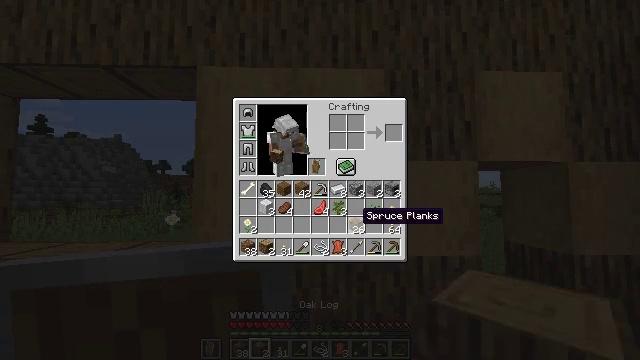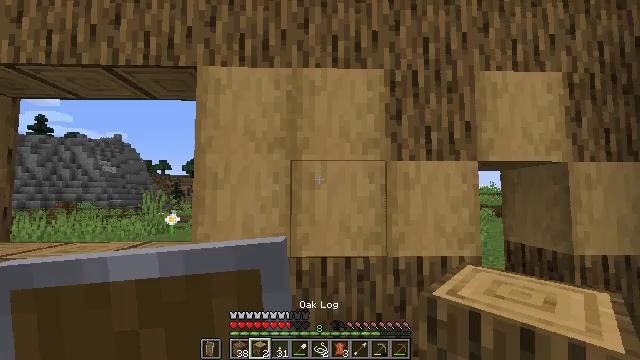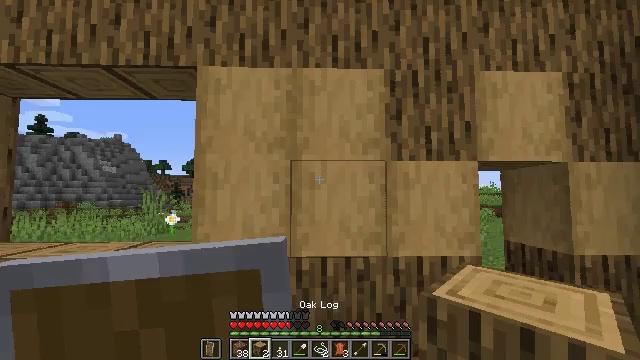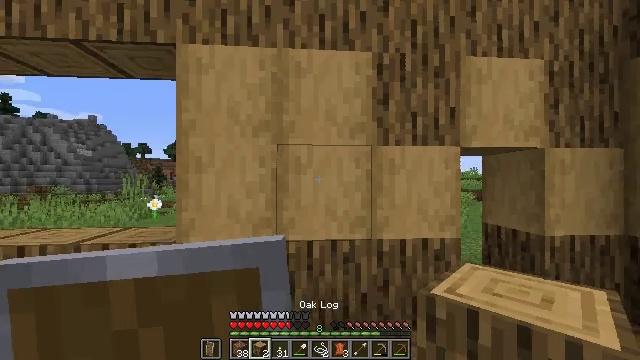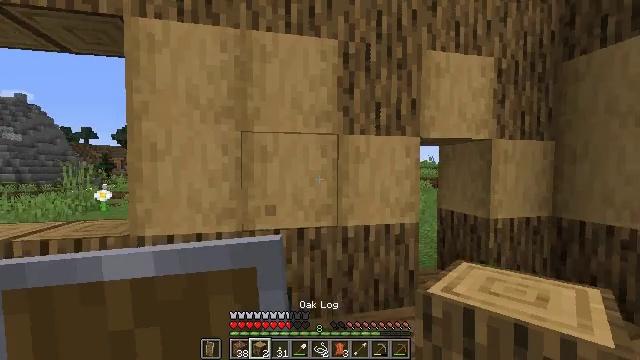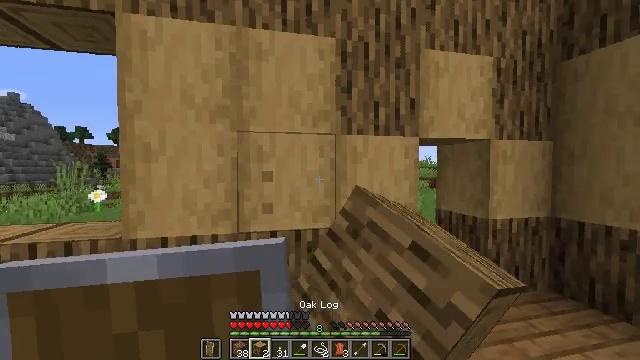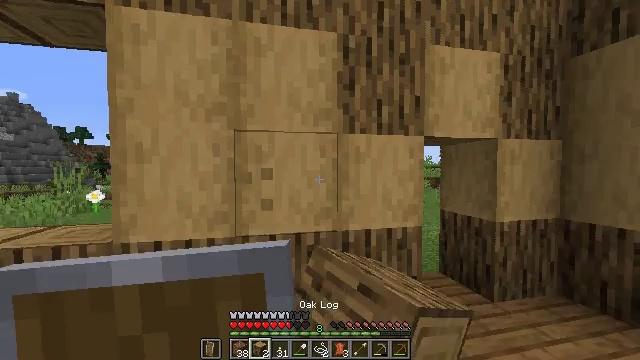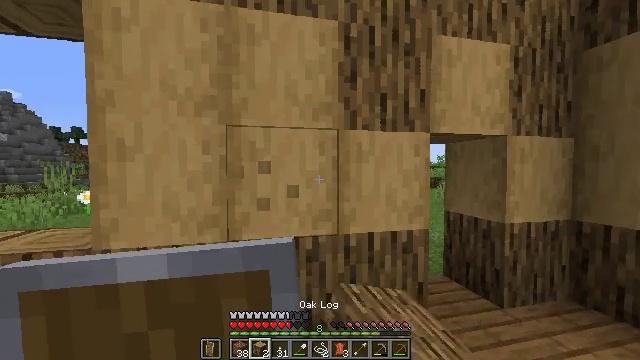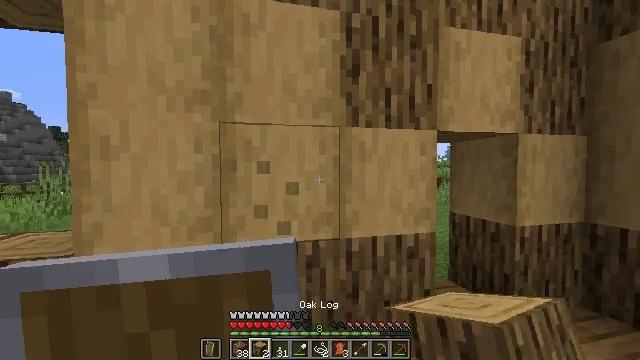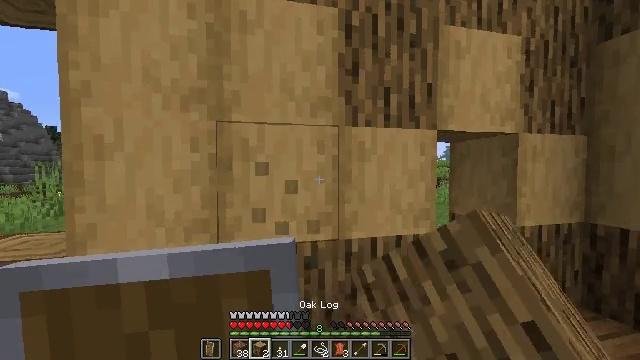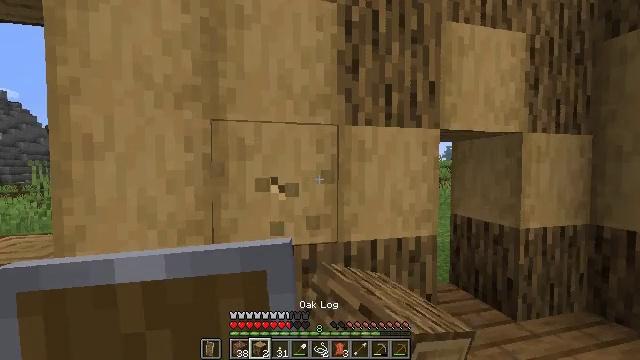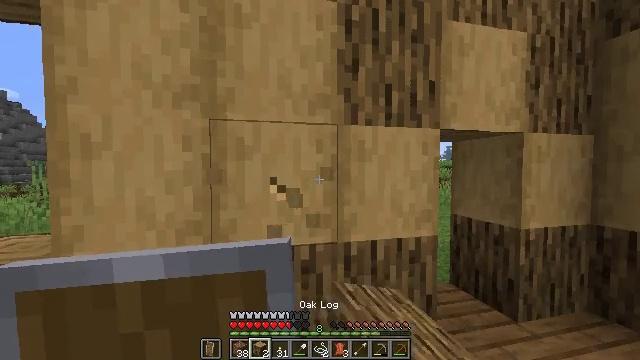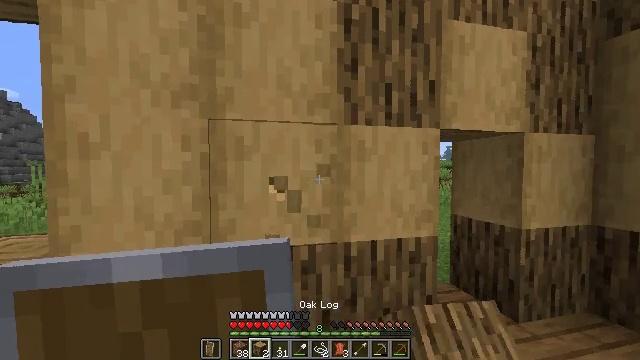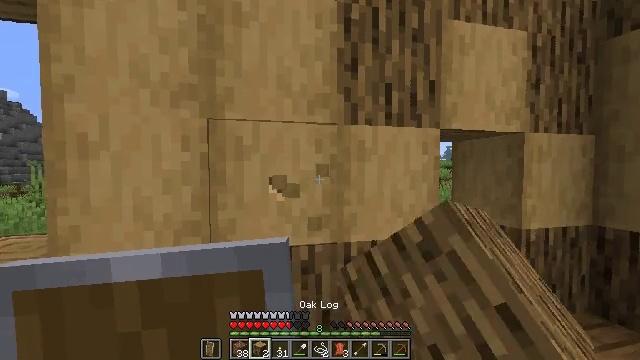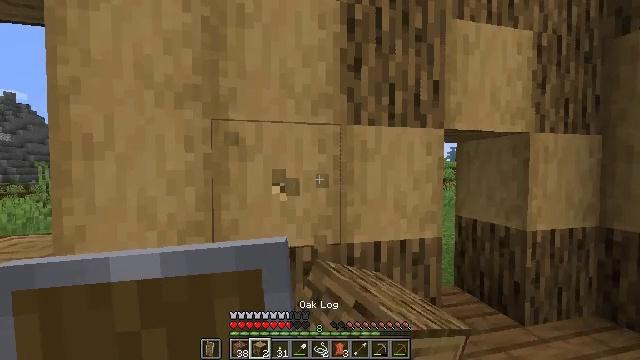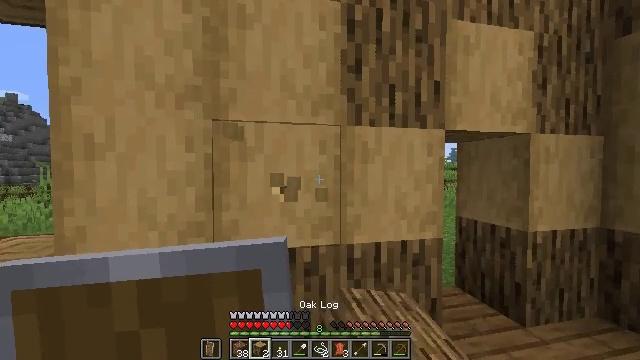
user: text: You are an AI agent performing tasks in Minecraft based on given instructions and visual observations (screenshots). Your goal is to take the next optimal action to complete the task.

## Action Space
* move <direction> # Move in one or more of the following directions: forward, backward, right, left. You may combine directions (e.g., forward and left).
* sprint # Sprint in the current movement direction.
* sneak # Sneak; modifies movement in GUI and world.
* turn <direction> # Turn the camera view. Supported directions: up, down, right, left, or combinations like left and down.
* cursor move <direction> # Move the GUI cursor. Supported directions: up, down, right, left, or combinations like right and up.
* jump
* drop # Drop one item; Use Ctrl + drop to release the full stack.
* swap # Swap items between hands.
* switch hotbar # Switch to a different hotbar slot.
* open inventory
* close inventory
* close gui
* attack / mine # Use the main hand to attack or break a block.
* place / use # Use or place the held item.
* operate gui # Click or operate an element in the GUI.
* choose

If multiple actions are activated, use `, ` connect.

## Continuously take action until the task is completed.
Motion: motion action
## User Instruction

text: Chop down the stripped oak log.
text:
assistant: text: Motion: no_op
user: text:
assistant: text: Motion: close gui
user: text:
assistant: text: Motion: turn right and down
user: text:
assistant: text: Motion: turn right and down, attack / mine
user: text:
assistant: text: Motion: move forward, attack / mine
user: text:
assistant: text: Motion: move forward, attack / mine
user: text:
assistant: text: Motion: move forward, attack / mine
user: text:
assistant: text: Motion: attack / mine
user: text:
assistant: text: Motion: attack / mine
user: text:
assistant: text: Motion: attack / mine
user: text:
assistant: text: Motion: attack / mine
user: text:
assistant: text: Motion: attack / mine
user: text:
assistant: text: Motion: attack / mine
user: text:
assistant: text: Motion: attack / mine
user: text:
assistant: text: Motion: attack / mine
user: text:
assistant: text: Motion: attack / mine
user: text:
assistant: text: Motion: attack / mine
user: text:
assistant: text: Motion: attack / mine
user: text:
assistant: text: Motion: turn left, attack / mine
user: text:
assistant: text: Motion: turn left, attack / mine
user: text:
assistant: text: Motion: turn left, attack / mine
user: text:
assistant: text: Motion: turn left, attack / mine
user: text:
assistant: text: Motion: move forward, attack / mine
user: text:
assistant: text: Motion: move forward, attack / mine
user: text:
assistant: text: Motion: move forward, attack / mine
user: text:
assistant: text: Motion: move forward, attack / mine
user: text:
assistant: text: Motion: move forward, attack / mine
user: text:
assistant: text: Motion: attack / mine
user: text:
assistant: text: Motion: attack / mine
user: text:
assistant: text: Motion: attack / mine